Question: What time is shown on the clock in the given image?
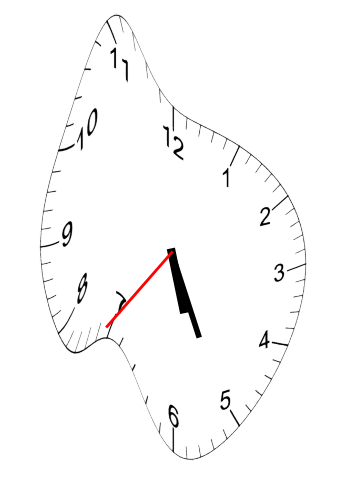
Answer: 05:25:36